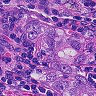
Metastatic tissue present: yes